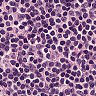
Metastatic tissue present: no